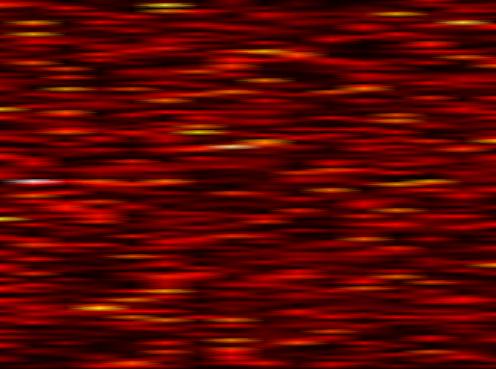
Label: FBMC